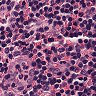
Metastatic tissue present: no